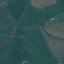
Label: Pasture